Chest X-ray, AP view. Patient: 29 years old, sex F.
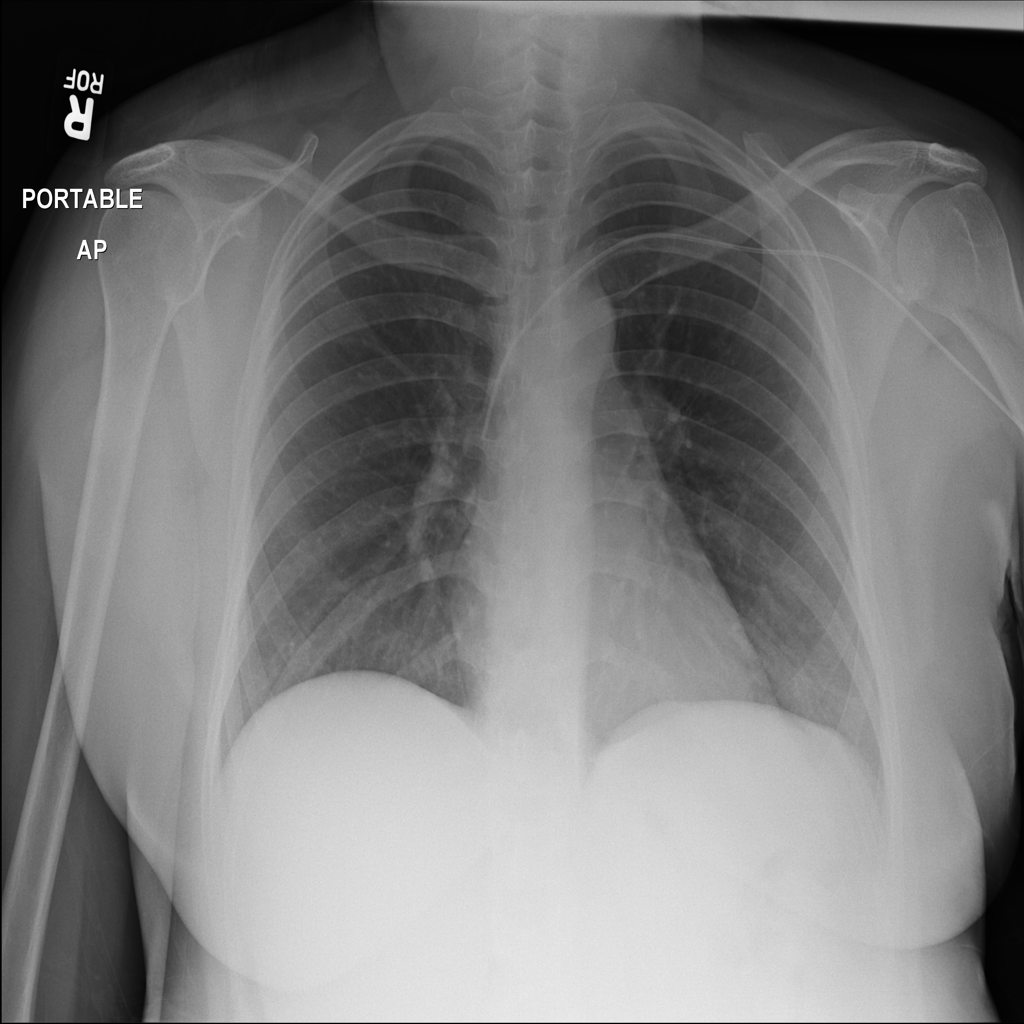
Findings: No Finding